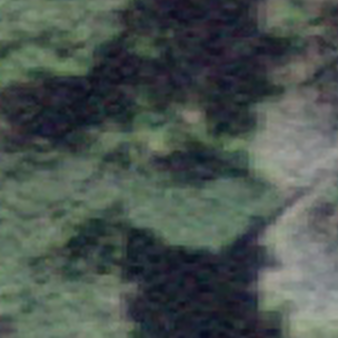
Label: other